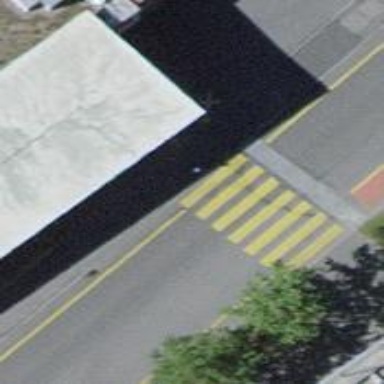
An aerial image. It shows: Sidewalk along the footway.